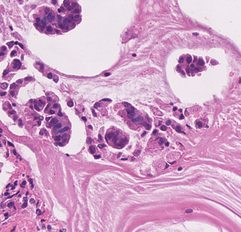
Tumor epithelial tissue: yes
Tumor-associated stroma tissue: yes
Normal tissue: no